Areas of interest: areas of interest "Jinxiu Garden 3rd District"
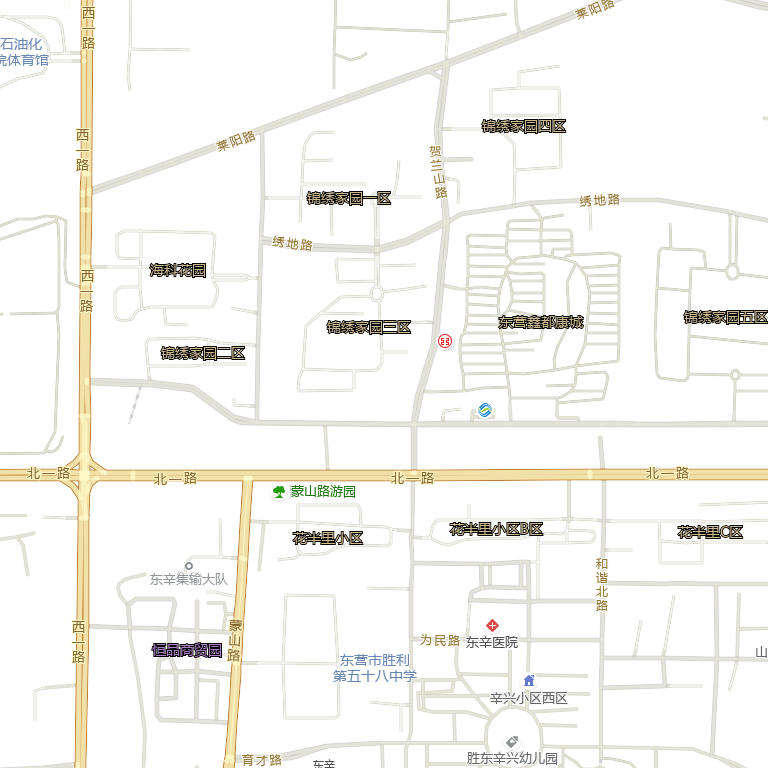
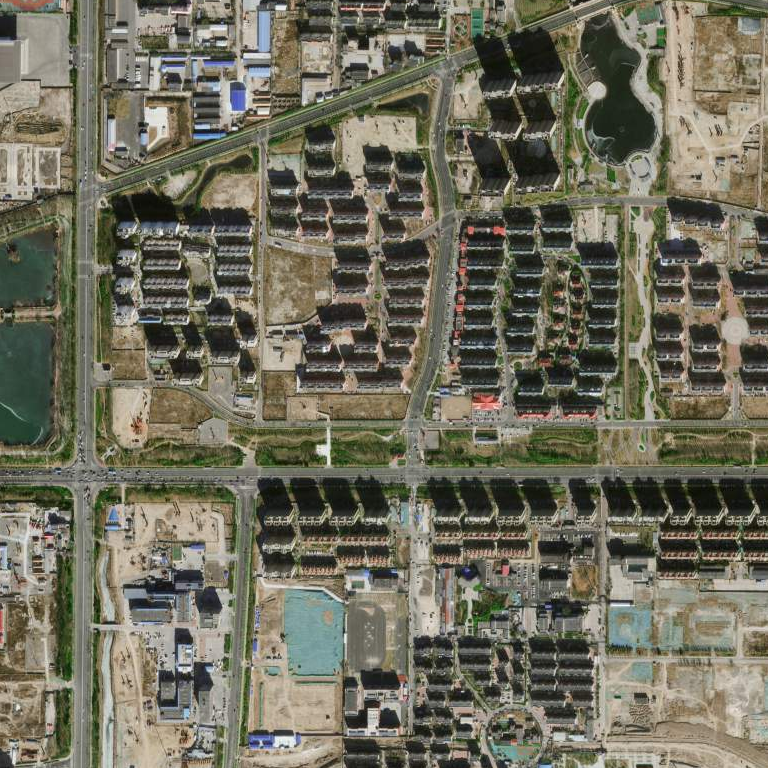